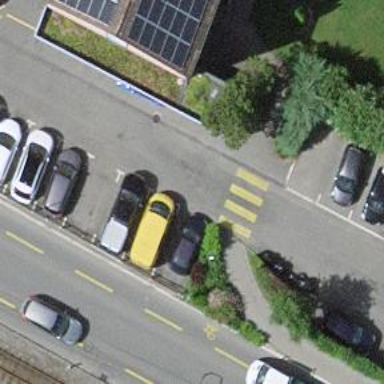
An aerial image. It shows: Kerb barrier.